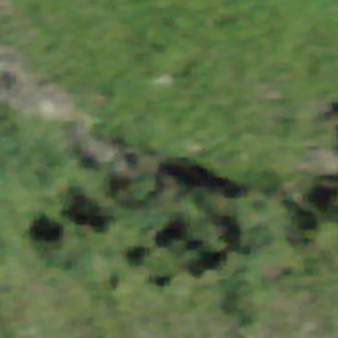
Label: other